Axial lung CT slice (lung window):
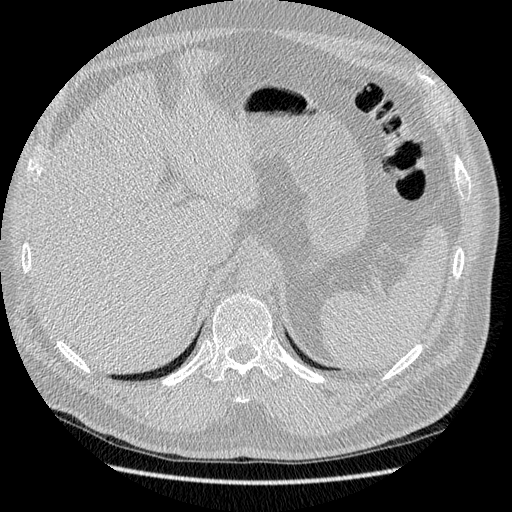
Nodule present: no